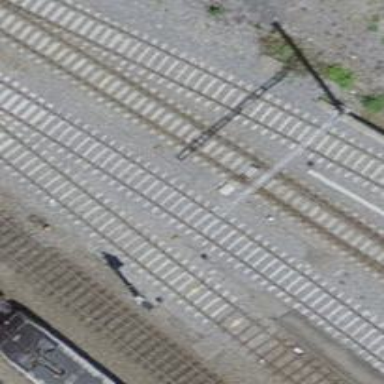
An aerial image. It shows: Railway yard with single rail track. The electrified track has contact line for power supply.